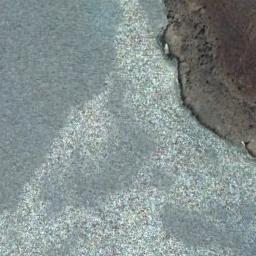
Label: beach